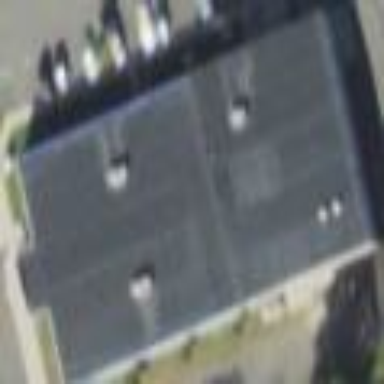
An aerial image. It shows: Building housing motorcycle shop.